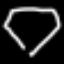
Label: diamond